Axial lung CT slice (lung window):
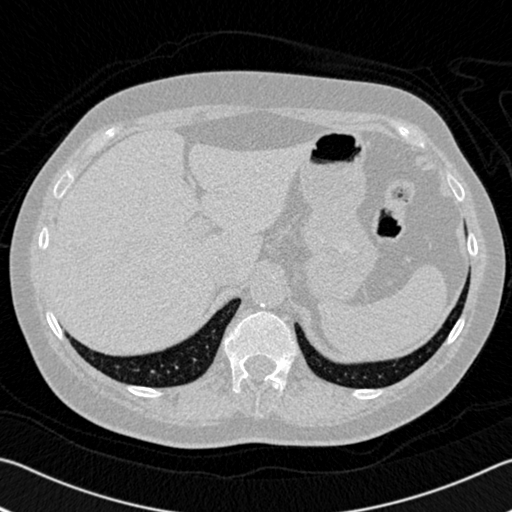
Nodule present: no